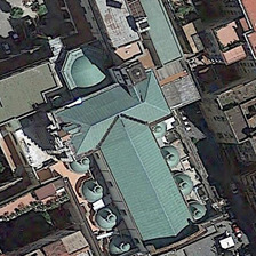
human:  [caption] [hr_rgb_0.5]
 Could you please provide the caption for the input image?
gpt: There is a church in this area.

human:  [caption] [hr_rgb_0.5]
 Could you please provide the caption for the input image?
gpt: Is there a church near here?

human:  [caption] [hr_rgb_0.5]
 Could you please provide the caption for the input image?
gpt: There is a church here.

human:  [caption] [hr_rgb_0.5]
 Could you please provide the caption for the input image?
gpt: There is a church nearby.

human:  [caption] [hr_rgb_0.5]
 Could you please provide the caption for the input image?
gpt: This is the church.